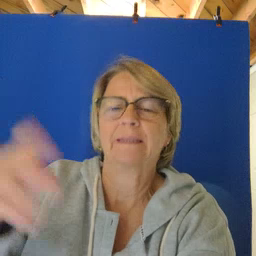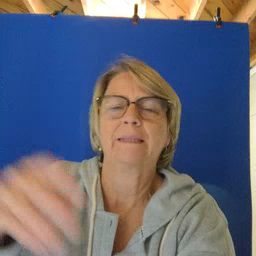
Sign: pretend